Field crop: tomato
Growth stage: 1
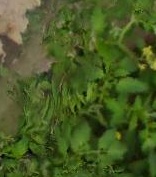
Species: tomato